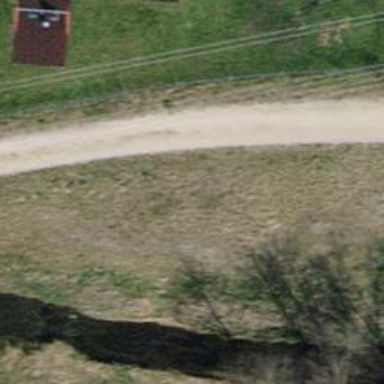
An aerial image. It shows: Brown bench.